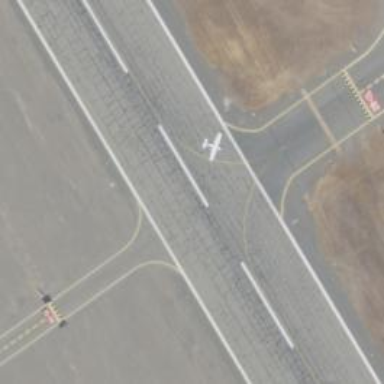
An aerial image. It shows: View of taxiway at the airport.